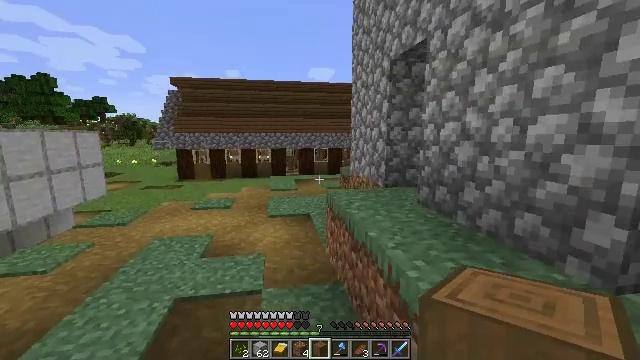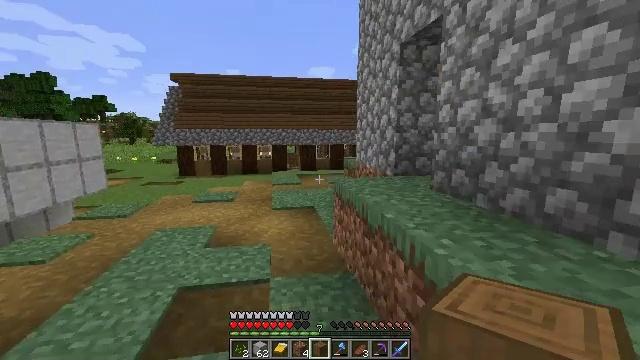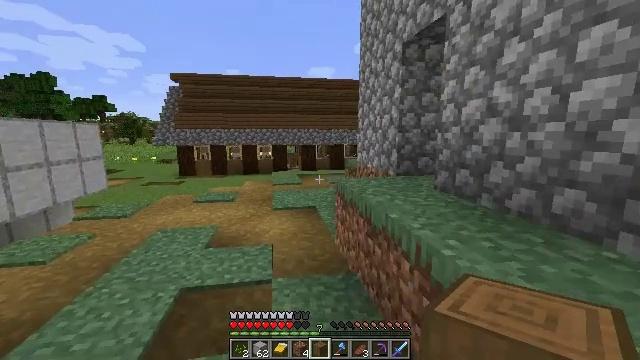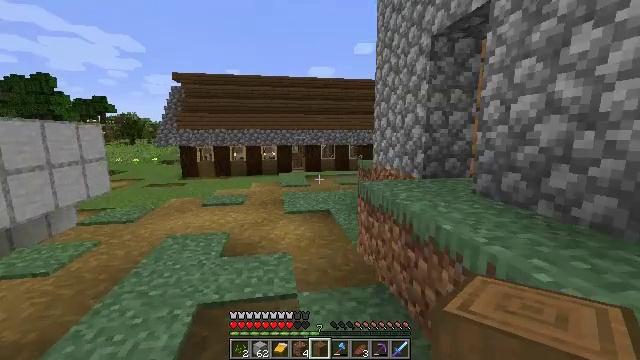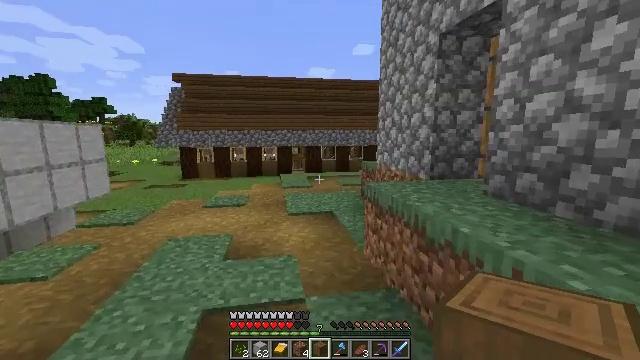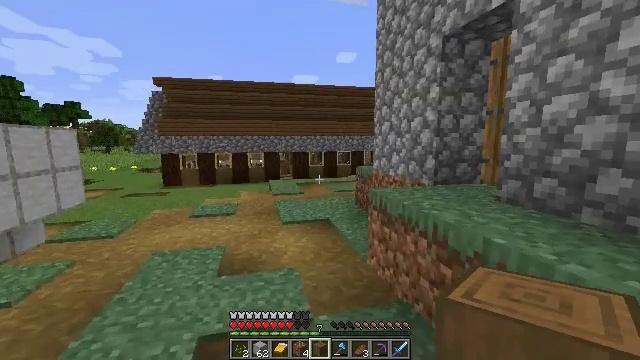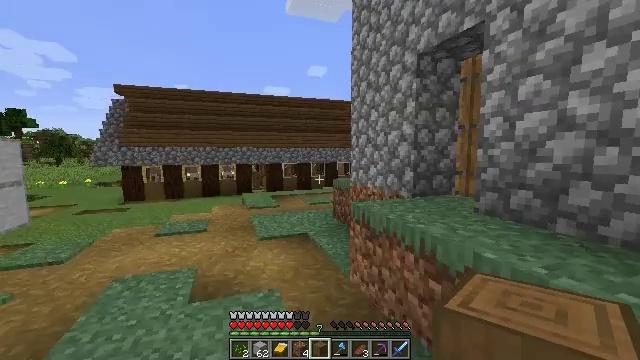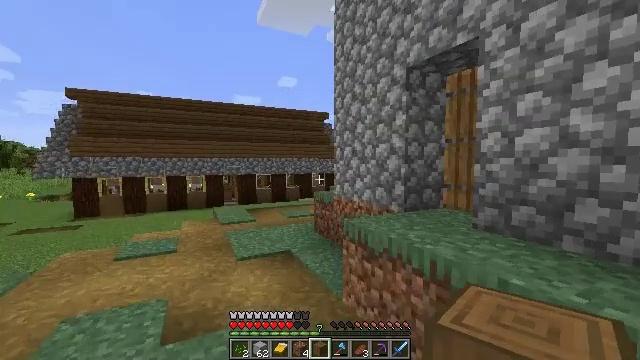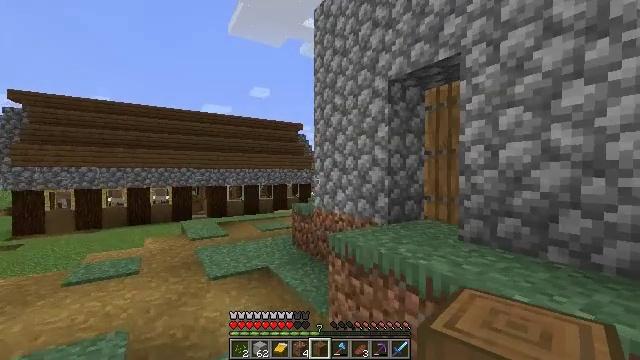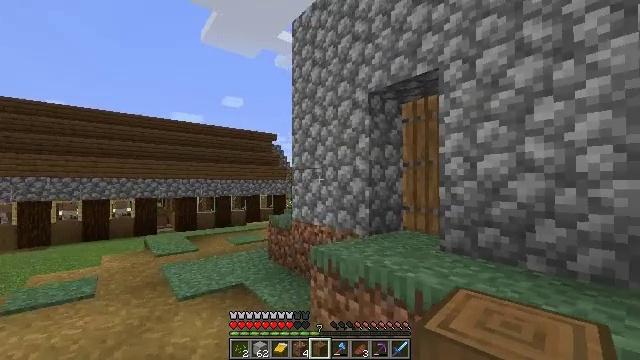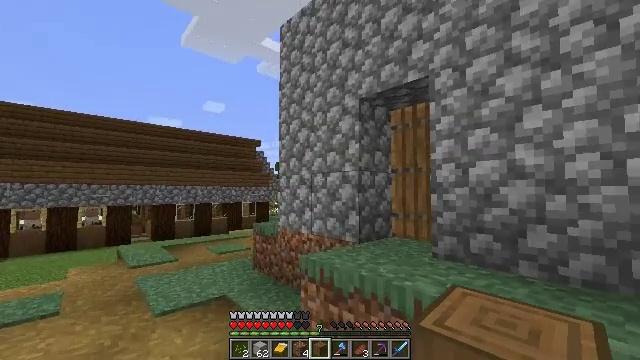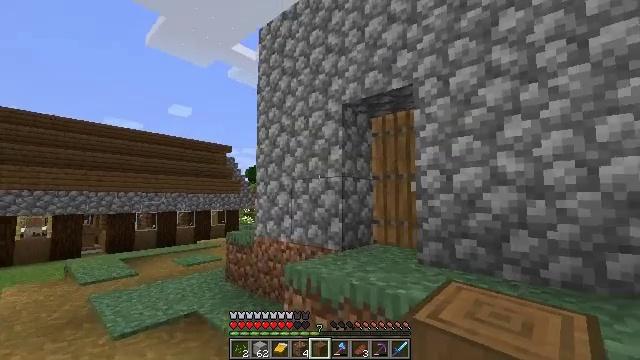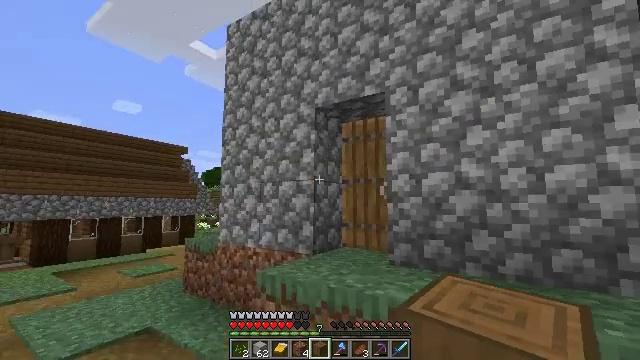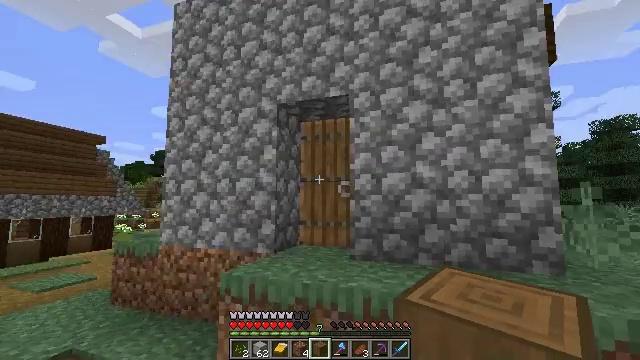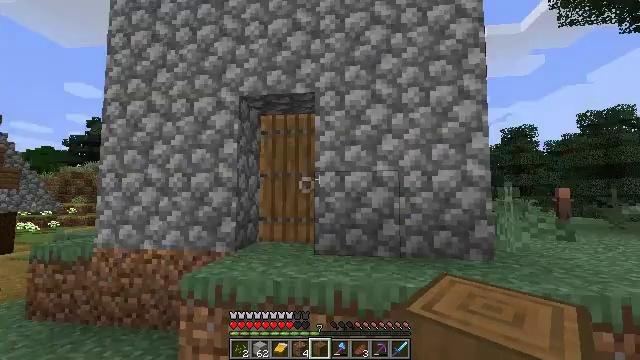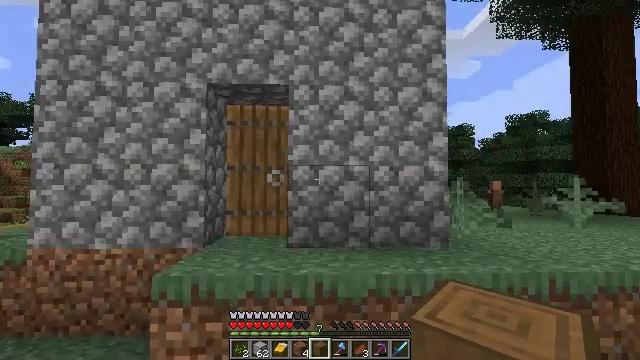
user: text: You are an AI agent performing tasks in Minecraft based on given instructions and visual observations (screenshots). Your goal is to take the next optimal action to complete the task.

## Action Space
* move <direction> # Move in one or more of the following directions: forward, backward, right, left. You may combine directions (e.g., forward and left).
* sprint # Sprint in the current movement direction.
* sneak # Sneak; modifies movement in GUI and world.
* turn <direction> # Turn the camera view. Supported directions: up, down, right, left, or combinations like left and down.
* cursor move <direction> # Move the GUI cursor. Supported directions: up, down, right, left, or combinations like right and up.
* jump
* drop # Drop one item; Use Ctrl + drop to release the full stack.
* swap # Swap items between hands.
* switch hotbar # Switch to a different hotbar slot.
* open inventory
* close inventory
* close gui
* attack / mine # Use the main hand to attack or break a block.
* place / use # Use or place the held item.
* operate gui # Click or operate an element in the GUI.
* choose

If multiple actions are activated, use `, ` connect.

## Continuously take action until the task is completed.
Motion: motion action
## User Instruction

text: Break the spruce door to remove it.
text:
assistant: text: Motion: move forward and move left
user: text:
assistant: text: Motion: move forward and move left
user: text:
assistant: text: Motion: move forward and move left
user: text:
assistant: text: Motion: move forward and move left
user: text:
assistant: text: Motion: move forward and move left, turn right and up
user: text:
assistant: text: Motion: move forward and move left, turn right and up
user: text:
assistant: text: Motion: move forward and move left, turn right and up
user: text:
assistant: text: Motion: move forward and move left, turn right and up
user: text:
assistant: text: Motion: move forward and move left, turn right and up
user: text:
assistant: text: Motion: move forward and move left, turn right and up
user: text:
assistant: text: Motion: move left, turn right and up
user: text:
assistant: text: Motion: move left, turn right and up
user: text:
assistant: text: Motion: move left, turn right
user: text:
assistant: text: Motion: move left, turn right and down
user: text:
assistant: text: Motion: move left, turn right and down
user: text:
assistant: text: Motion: move left, turn right and down
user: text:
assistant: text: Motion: move back and move left, turn right and down
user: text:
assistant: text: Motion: move back and move left, turn right and down
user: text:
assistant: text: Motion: move back and move left, turn right
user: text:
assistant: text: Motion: move back and move left, turn right
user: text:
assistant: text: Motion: move left
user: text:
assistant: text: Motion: no_op
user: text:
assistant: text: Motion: no_op
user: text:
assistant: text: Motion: no_op
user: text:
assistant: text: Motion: no_op
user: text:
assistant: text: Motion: no_op
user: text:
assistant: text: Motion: no_op
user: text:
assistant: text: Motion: no_op
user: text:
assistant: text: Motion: no_op
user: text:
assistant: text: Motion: move right